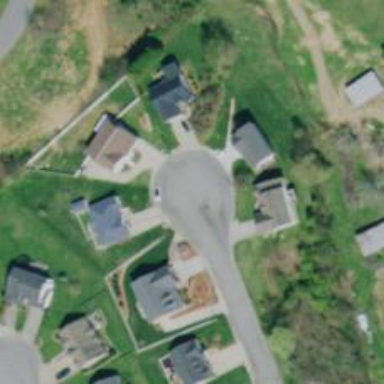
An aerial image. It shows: Turning circle on the road.